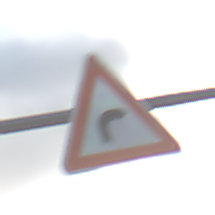
Verkehrszeichen: KurveRechts
Umgebung: Outdoor, RoadRail
Tageszeit: SunriseSunset
Wetter: PartlyCloudy
Licht: Natural
Jahreszeit: NotSpecified
Kontrast: LowContrast